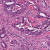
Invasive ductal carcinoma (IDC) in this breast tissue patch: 1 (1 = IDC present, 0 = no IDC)